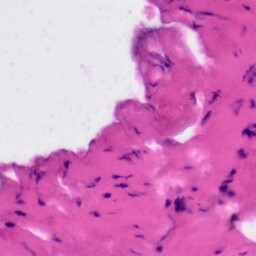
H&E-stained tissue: Tonsil